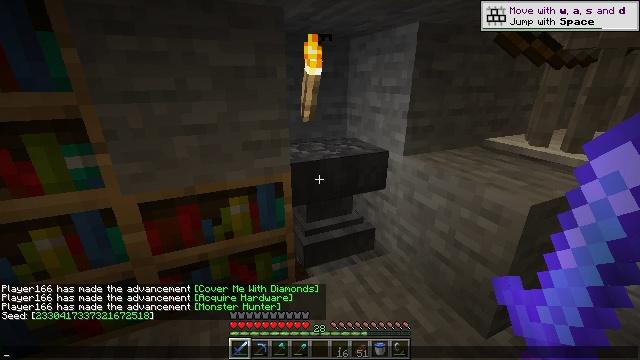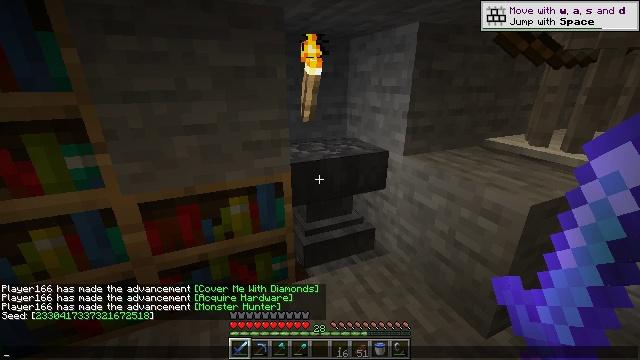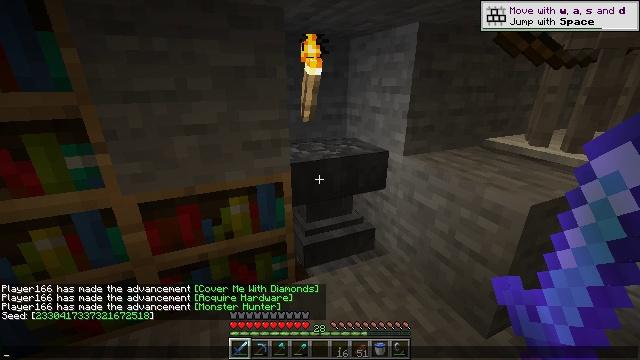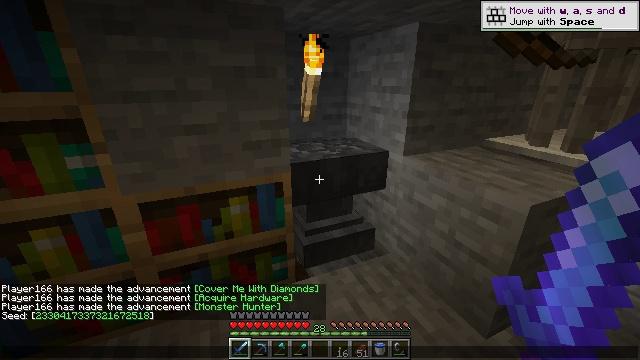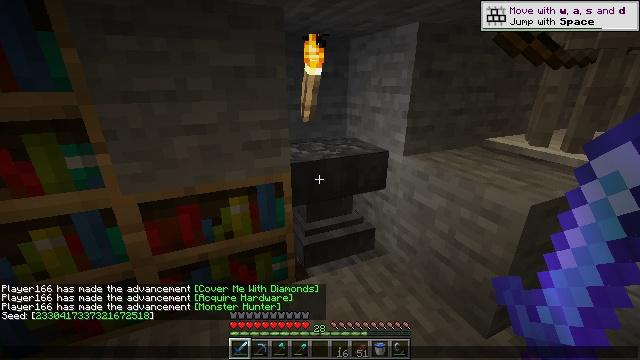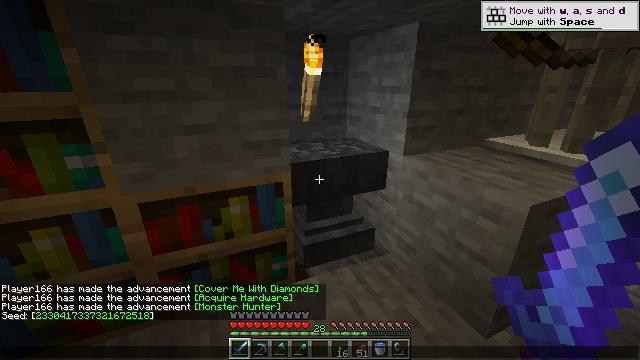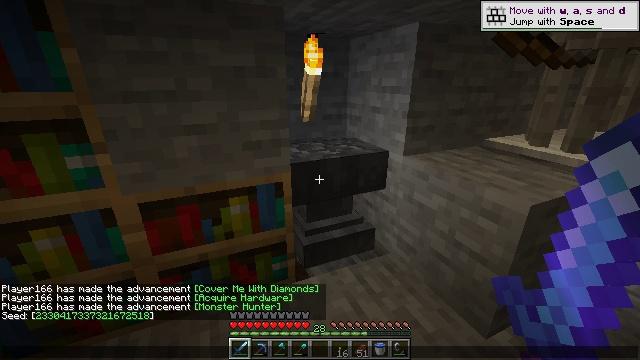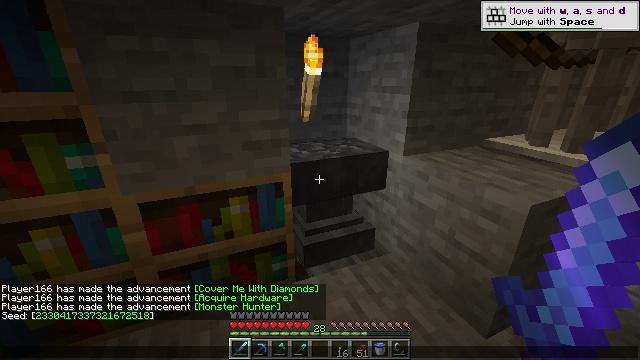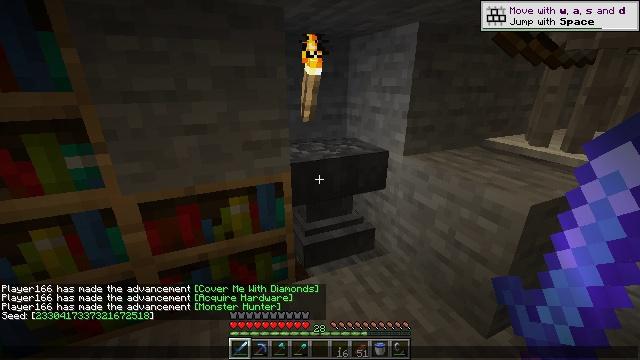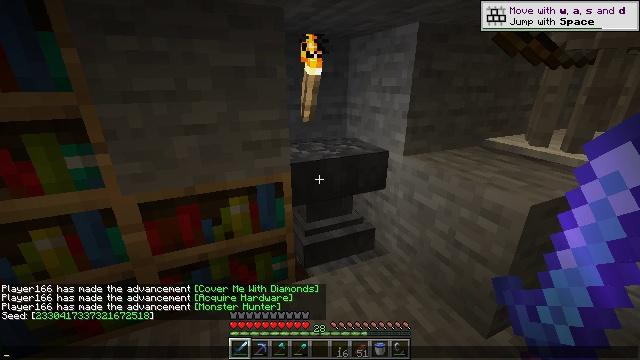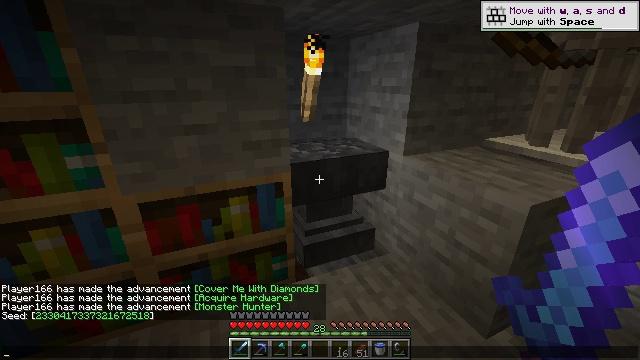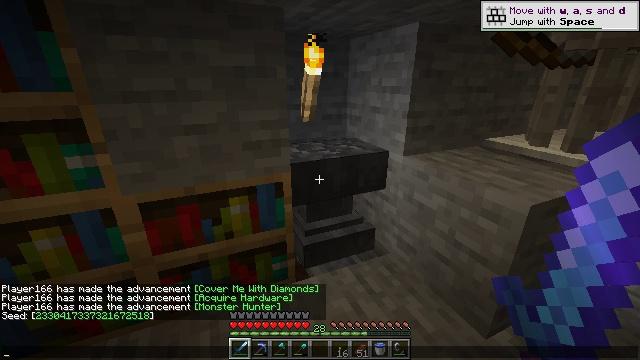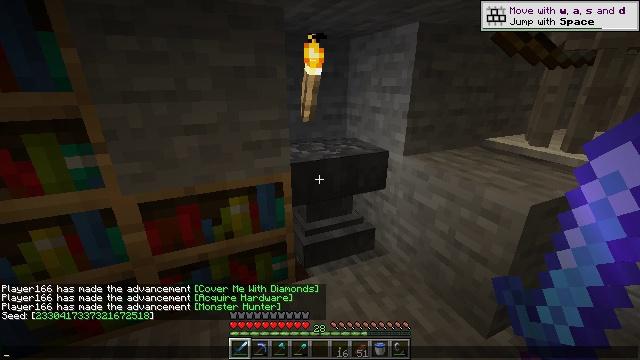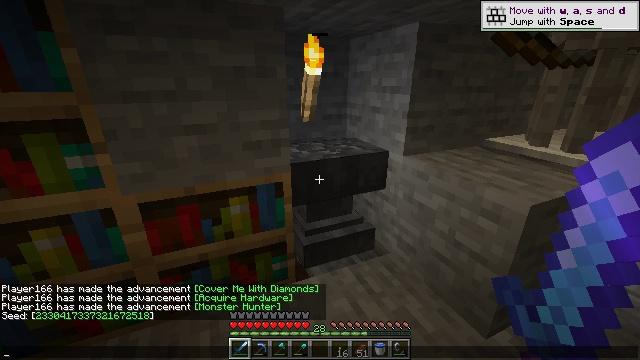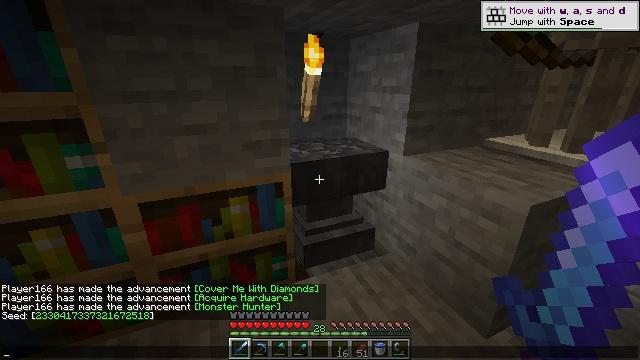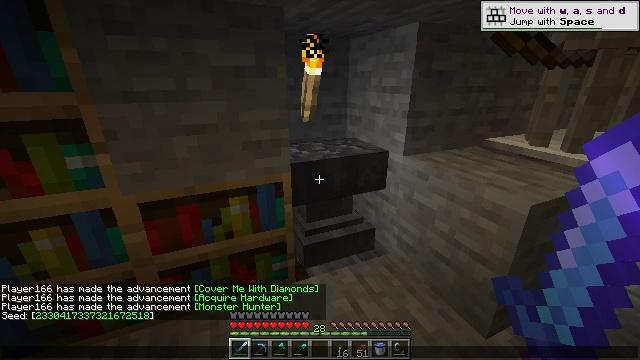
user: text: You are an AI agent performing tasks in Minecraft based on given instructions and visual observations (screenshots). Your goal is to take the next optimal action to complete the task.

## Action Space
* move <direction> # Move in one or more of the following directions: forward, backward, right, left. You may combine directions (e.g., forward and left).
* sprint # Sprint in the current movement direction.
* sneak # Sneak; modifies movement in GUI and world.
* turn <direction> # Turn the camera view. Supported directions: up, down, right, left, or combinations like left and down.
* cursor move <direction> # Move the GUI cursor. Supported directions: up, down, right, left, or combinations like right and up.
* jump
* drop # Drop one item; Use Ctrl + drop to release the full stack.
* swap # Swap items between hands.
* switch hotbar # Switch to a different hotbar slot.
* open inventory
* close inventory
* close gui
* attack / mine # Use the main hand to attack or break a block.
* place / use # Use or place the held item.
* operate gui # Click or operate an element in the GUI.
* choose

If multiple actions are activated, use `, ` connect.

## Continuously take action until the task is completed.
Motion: motion action
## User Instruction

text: Combat the skeleton.
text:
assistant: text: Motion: no_op
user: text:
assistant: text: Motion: turn right and up
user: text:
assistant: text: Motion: no_op
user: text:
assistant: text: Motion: no_op
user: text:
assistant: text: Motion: no_op
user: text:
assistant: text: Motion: no_op
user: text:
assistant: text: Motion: attack / mine
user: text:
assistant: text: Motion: attack / mine
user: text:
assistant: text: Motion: attack / mine
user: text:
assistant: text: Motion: no_op
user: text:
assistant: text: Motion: no_op
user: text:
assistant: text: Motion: no_op
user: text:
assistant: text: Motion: no_op
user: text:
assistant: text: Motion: no_op
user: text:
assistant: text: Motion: no_op
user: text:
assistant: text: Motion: no_op
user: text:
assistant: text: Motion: no_op
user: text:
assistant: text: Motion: no_op
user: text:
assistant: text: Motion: no_op
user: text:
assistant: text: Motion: no_op
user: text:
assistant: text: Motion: turn up
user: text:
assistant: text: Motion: no_op
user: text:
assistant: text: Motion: no_op
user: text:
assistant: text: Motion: no_op
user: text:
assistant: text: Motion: no_op
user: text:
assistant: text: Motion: no_op
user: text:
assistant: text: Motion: no_op
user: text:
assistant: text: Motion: no_op
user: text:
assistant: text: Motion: no_op
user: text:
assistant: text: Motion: no_op